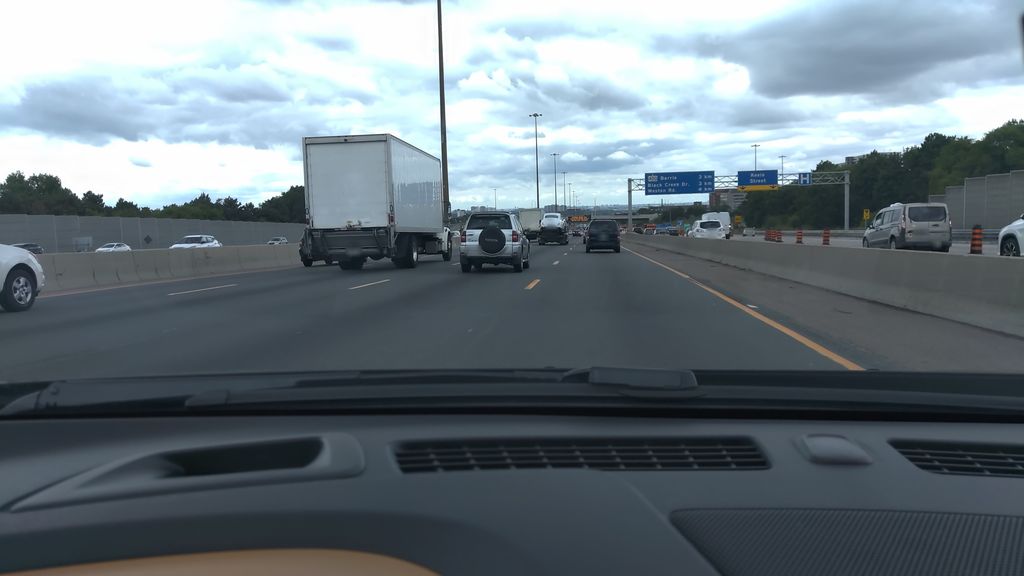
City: toronto